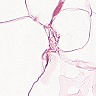
Metastatic tissue present: no